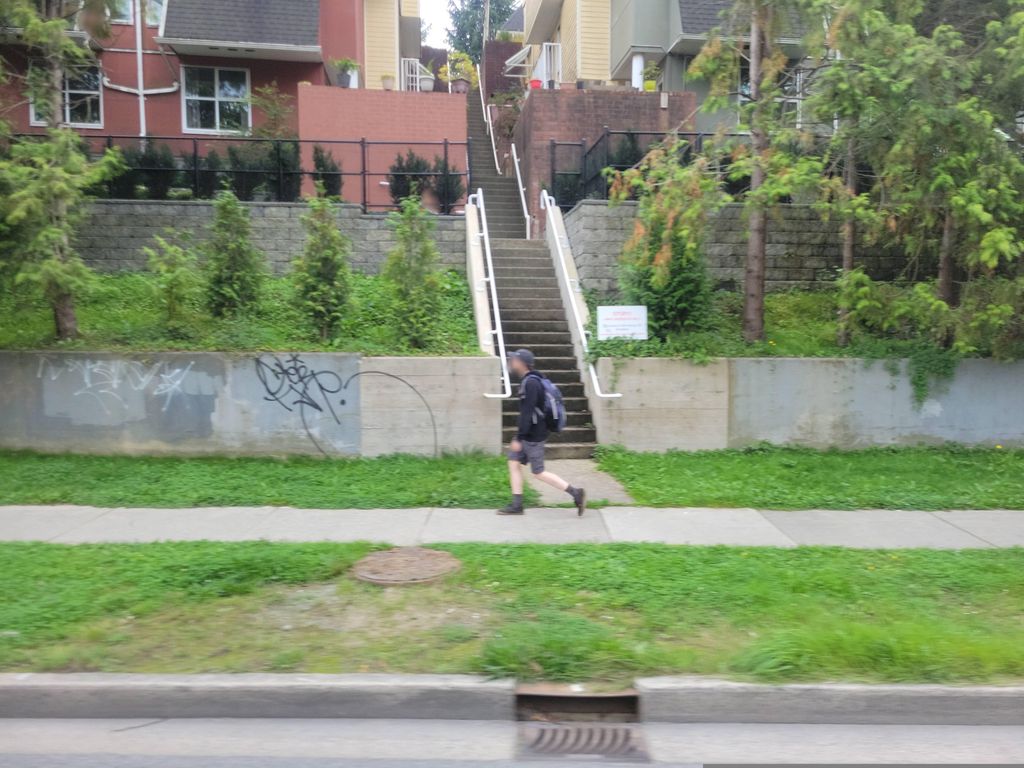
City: vancouver